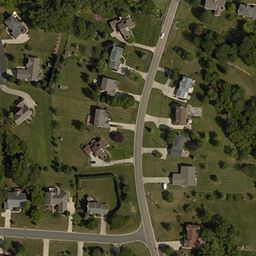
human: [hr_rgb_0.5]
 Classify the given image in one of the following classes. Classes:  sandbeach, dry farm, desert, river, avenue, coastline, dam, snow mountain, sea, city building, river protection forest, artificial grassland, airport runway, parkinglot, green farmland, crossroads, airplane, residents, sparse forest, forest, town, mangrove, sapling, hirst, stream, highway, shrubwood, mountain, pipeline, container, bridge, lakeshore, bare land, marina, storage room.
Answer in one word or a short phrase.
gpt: town